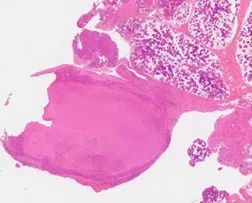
Pathological findings: (A) gross view of the tumor under low magnification.
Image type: pathology (h&e)